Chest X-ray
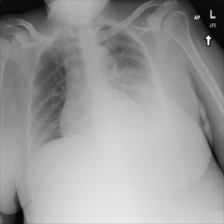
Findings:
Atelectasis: positive
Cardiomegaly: positive
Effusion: positive
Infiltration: negative
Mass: positive
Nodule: negative
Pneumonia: negative
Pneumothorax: negative
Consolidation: positive
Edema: negative
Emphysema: negative
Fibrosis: negative
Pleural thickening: negative
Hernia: negative